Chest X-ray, AP view. Patient: 73 years old, sex M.
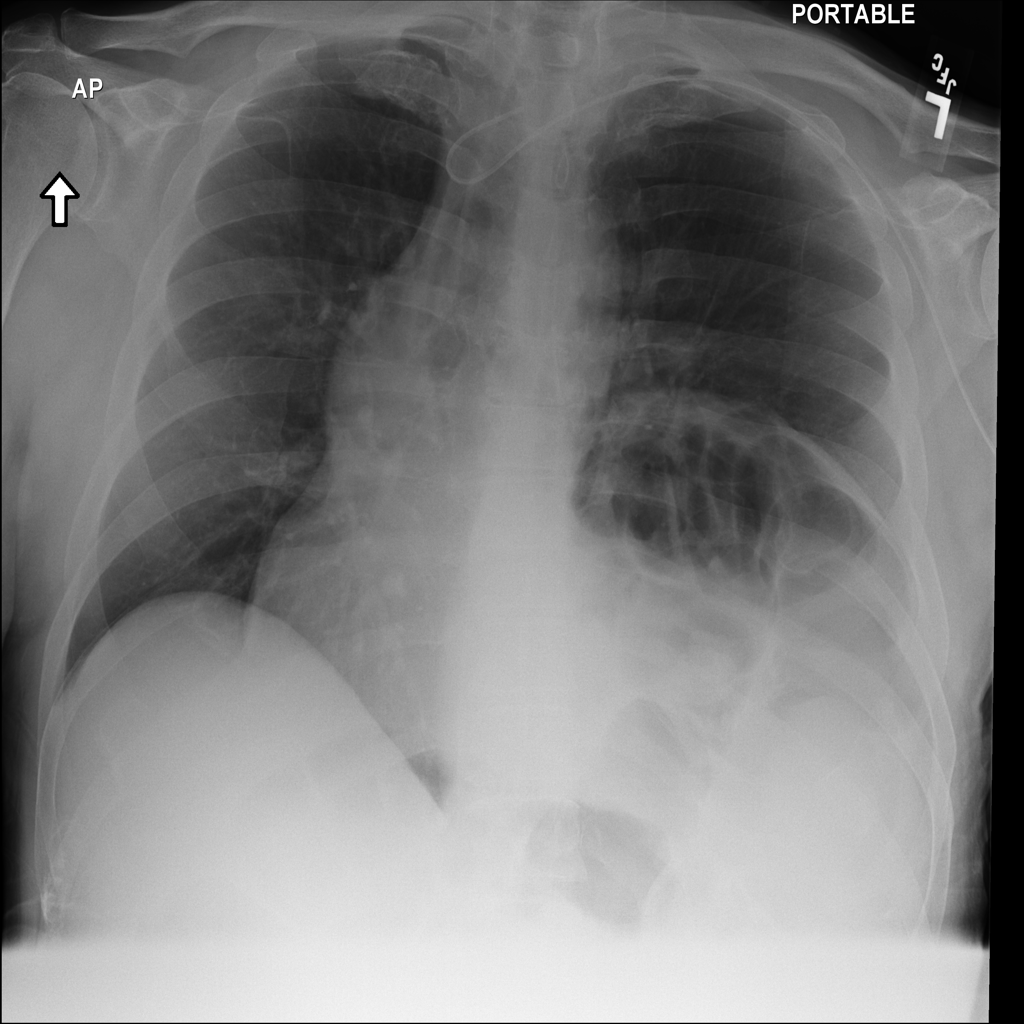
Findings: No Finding